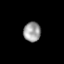
Tissue: skin
Cell type: Epithelial cells
Senescence score: 0.2571
Nuclear area (px): 333
Mean DAPI intensity: 155.901